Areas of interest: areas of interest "BYD Auto Dynasty Network (Zhengzhou Qianyuan Zhuojing 4S Dealership)"
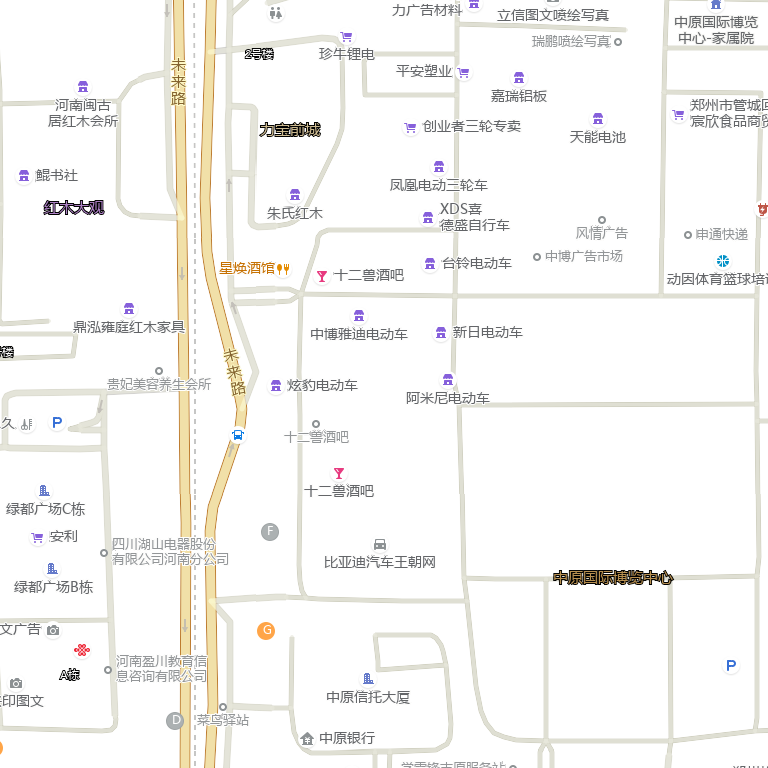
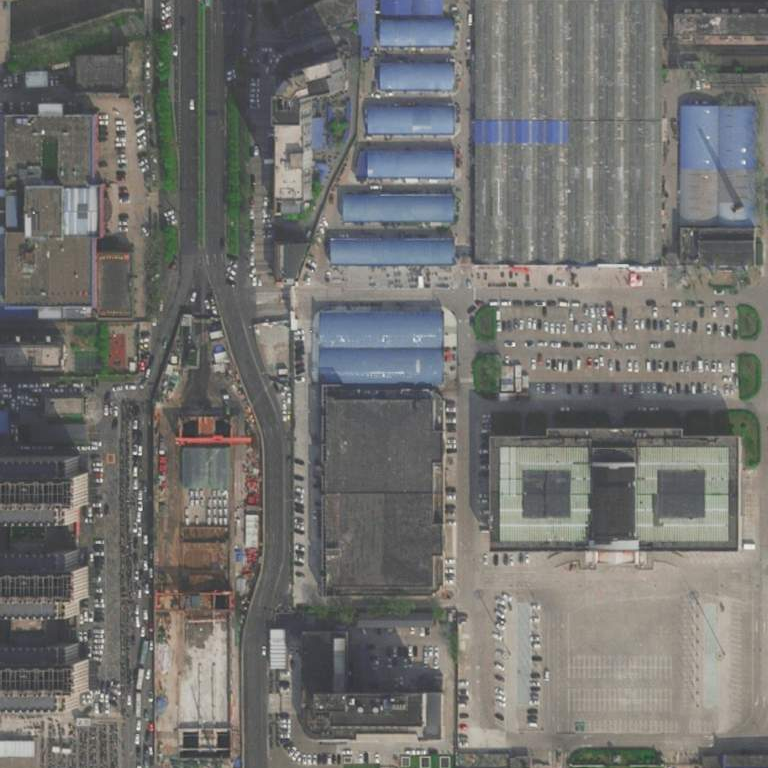